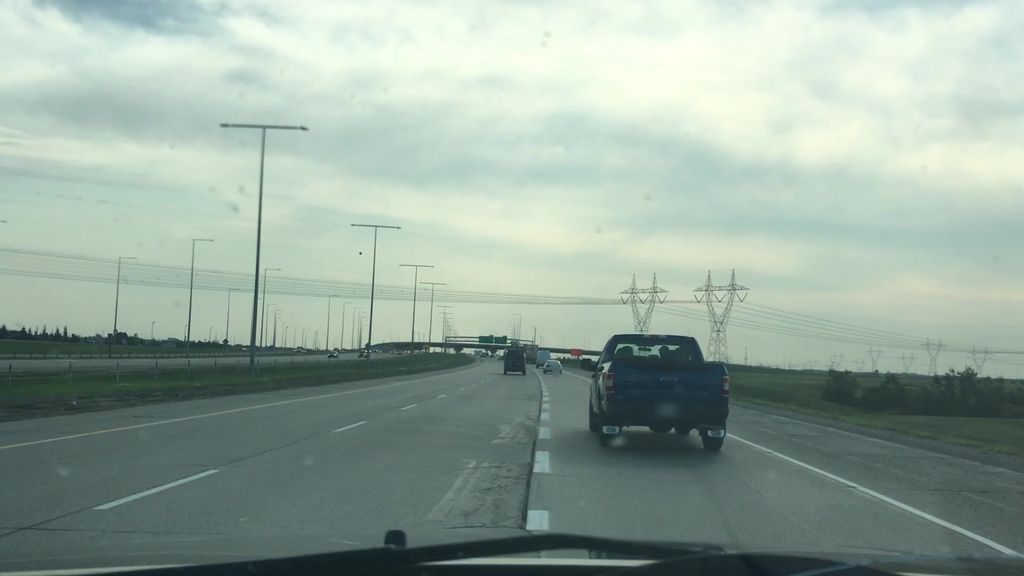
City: edmonton